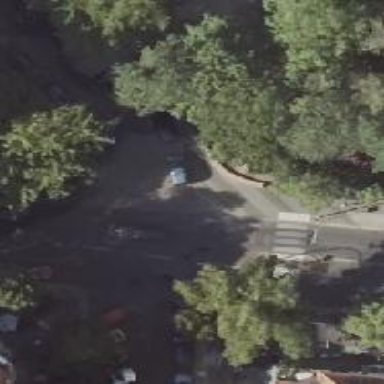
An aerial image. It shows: Unmarked crossing on footway.